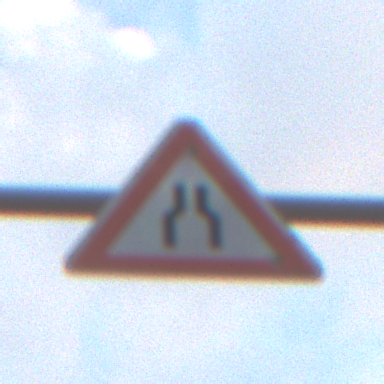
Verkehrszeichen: VerengteFahrbahn
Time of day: SunriseSunset
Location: Outdoor (Nature)
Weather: PartlyCloudy
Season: NotSpecified
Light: Natural